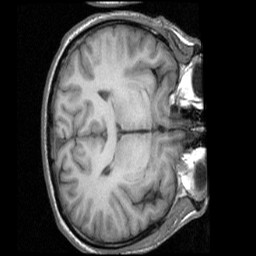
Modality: T1w
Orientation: axial
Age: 35